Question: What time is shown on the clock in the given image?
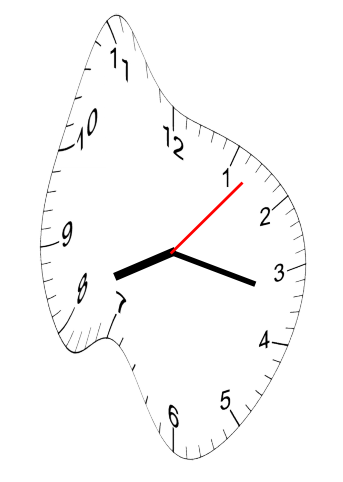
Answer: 08:17:07